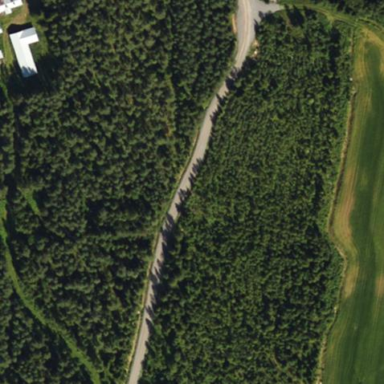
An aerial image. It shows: Forest area dominated by needle-leaved trees.